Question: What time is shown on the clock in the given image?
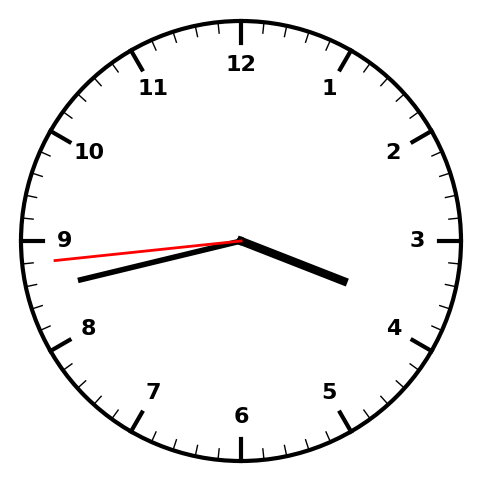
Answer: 03:42:44